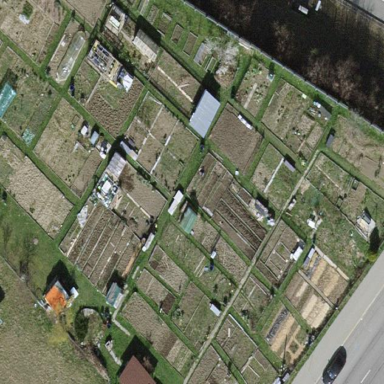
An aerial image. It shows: Allotments area.